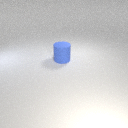
large blue rubber cylinder